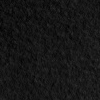
Atmospheric dust classification: not_dusty